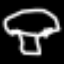
Label: mushroom